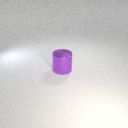
large purple metal cylinder